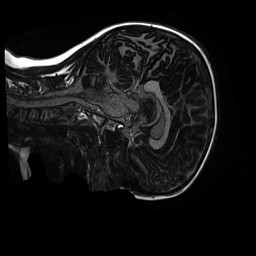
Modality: MP2RAGE
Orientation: sagittal
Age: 10
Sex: male
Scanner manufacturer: siemens
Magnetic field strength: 3 T
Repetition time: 4 s
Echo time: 0.00303 s